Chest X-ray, AP view. Patient: 65 years old, sex M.
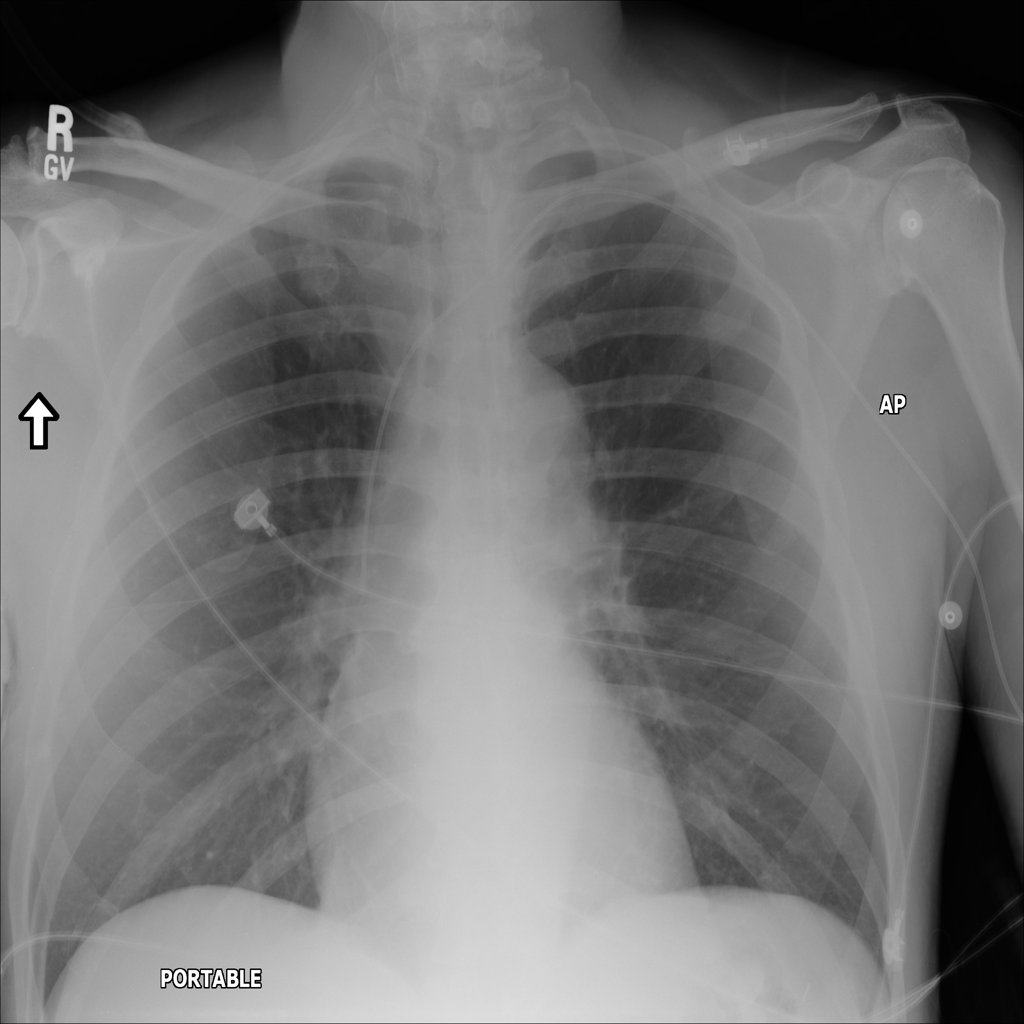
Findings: No Finding